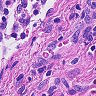
Metastatic tissue present: no